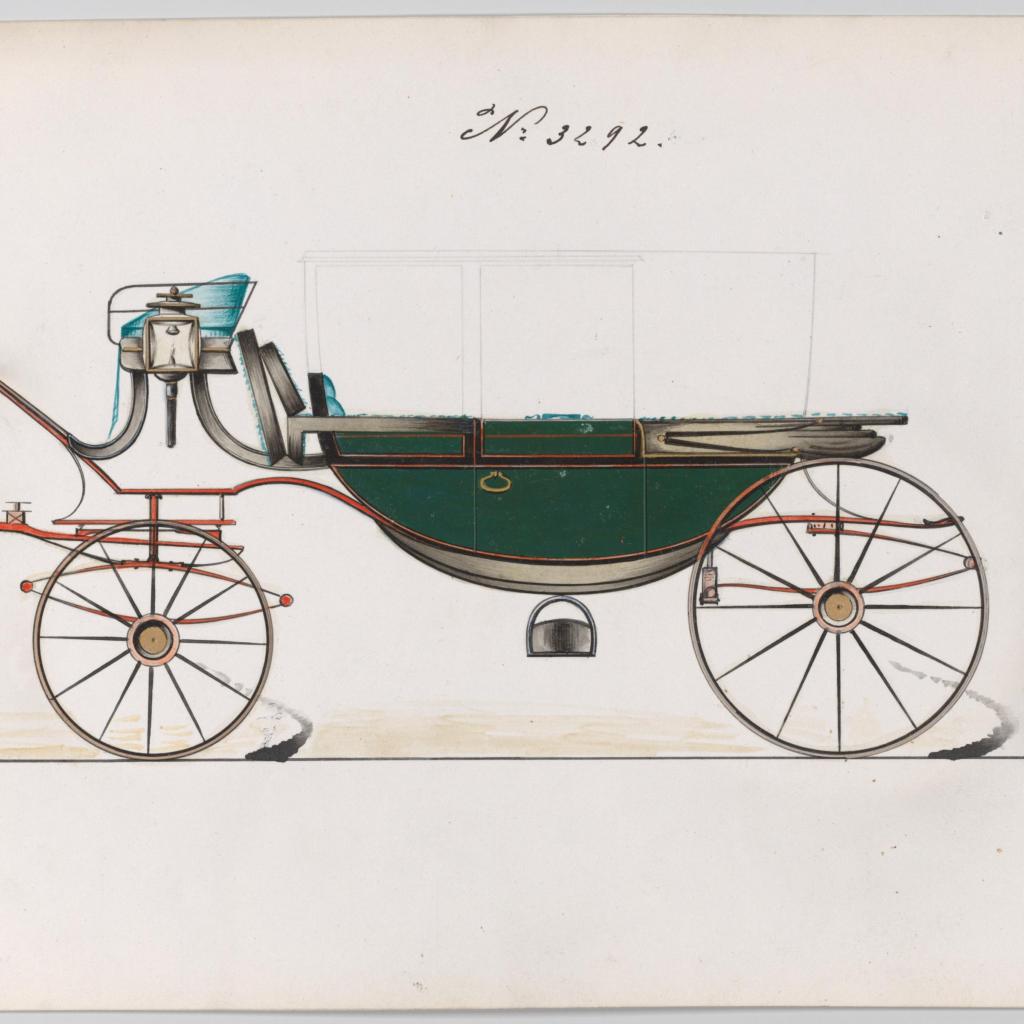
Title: Design for Landau, No. 3292
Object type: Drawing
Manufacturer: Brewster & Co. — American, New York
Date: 1877
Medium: Pen and black ink, watercolor and gouache with gum arabic and metallic ink
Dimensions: sheet: 6 1/2 x 9 5/8 in. (16.5 x 24.4 cm)
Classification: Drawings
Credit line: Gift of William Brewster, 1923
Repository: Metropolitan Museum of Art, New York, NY